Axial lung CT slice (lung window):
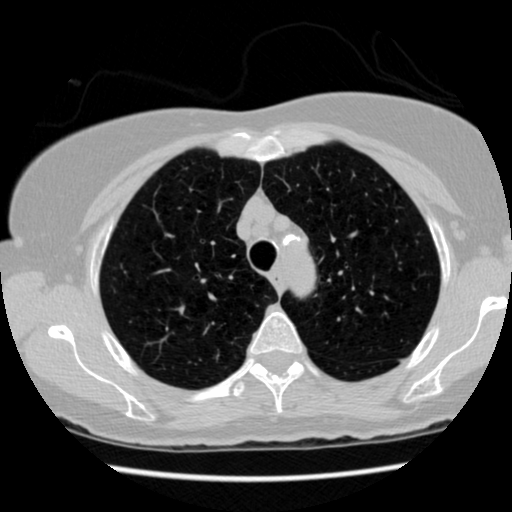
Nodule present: no